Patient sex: M
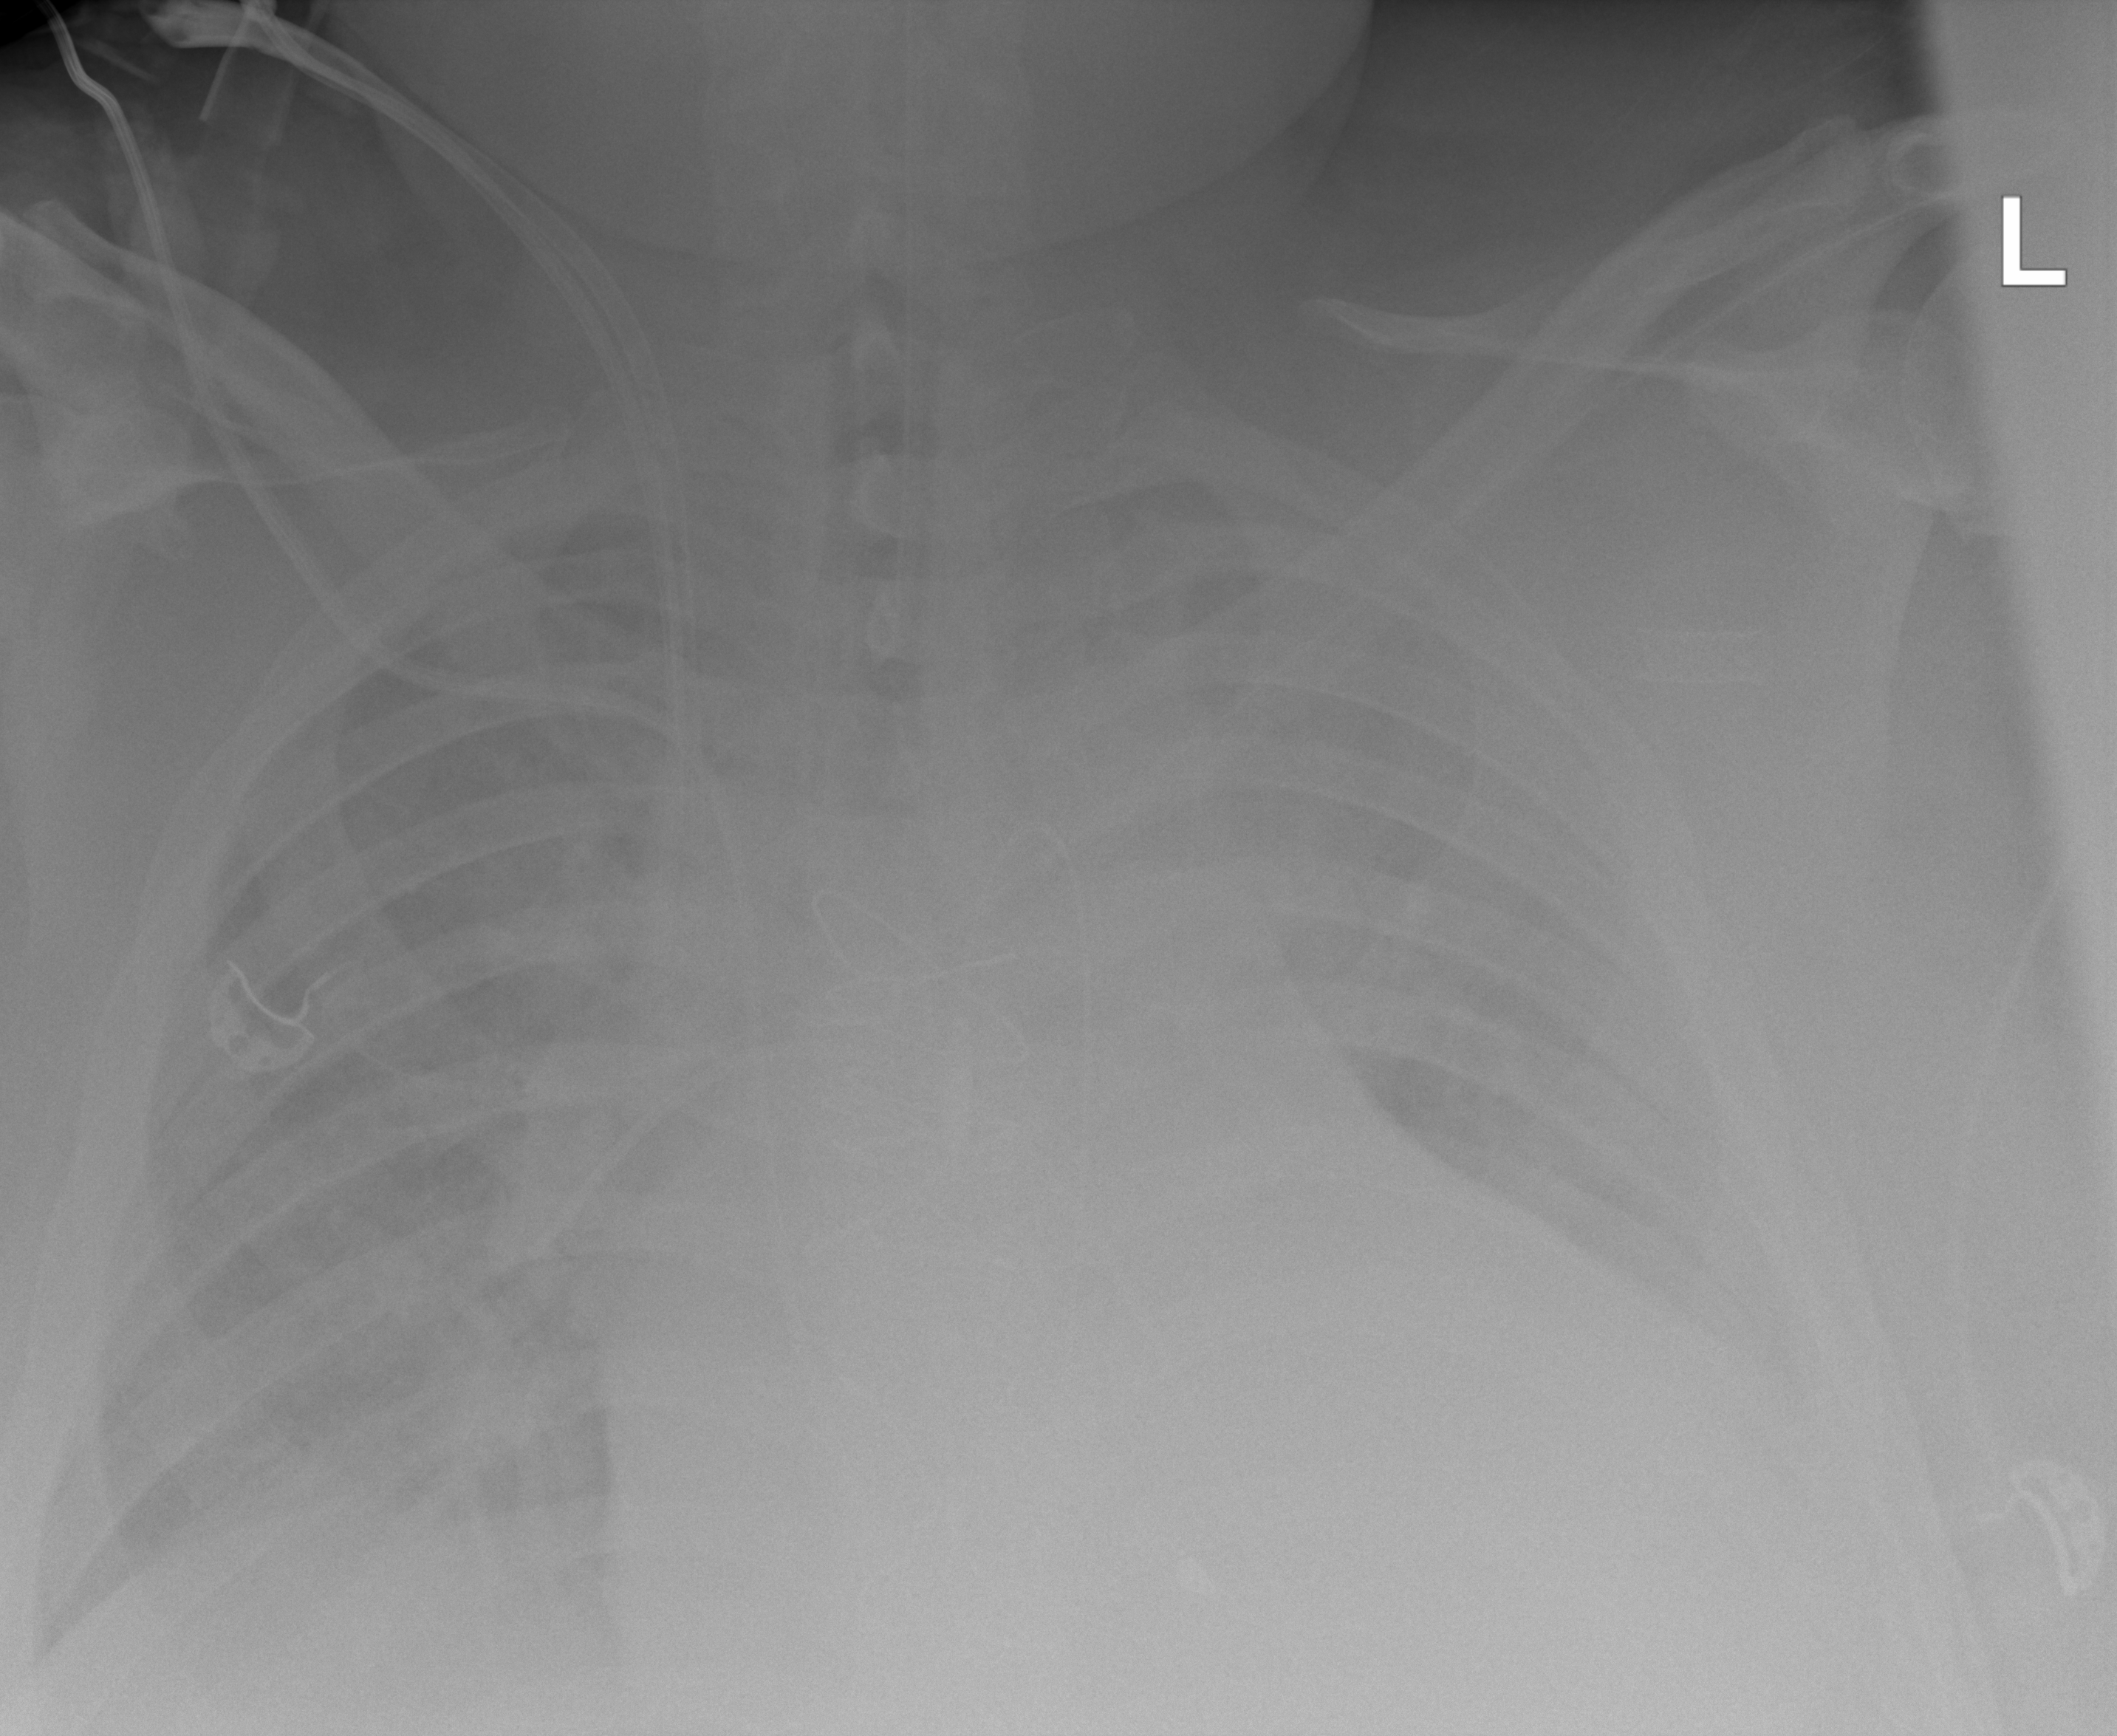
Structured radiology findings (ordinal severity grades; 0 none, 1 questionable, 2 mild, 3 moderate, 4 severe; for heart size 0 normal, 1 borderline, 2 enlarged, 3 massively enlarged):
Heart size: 2
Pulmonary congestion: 4
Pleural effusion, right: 0
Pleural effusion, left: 2
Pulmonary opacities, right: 3
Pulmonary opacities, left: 2
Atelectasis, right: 2
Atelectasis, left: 2